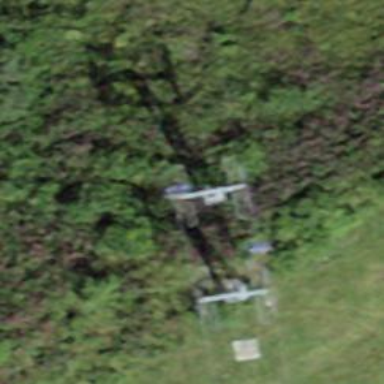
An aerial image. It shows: Pylon for aerialway.